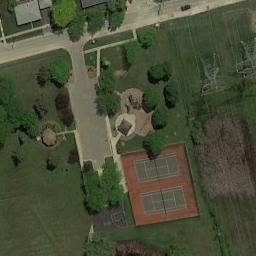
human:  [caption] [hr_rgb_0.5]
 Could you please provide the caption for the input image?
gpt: A group of people are playing on different tennis courts .

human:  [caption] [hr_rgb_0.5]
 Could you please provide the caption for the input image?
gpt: The tennis courts are surrounded by grass .

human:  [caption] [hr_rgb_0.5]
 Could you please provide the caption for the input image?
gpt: The tennis court is on the grass next to some trees .

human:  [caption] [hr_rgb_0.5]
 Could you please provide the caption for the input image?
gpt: There are sparse trees next to the tennis court on the lawn .

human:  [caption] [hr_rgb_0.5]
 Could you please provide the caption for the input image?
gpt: The tennis courts are on a green meadow .